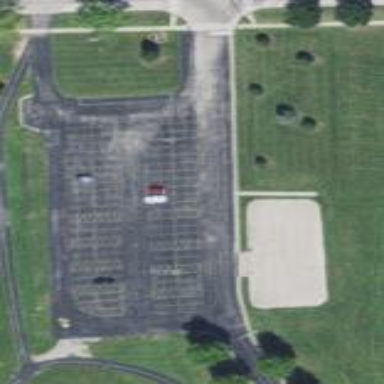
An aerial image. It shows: Parking area with surface.